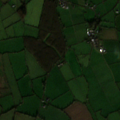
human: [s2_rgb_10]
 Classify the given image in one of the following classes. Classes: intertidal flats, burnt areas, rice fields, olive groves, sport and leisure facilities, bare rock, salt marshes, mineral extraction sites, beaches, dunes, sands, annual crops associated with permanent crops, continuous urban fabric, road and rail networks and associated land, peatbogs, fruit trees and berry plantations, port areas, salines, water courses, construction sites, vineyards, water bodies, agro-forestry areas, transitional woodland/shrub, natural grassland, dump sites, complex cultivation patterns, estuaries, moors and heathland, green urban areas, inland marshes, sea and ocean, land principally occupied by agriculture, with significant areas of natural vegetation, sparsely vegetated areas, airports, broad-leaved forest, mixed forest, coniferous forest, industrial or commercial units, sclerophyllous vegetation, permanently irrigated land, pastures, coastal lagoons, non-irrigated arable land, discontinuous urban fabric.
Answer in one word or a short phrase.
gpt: pastures